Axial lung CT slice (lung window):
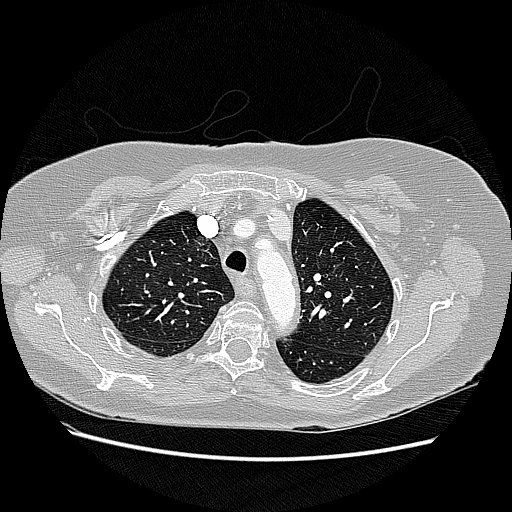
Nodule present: no